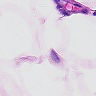
Metastatic tissue present: no